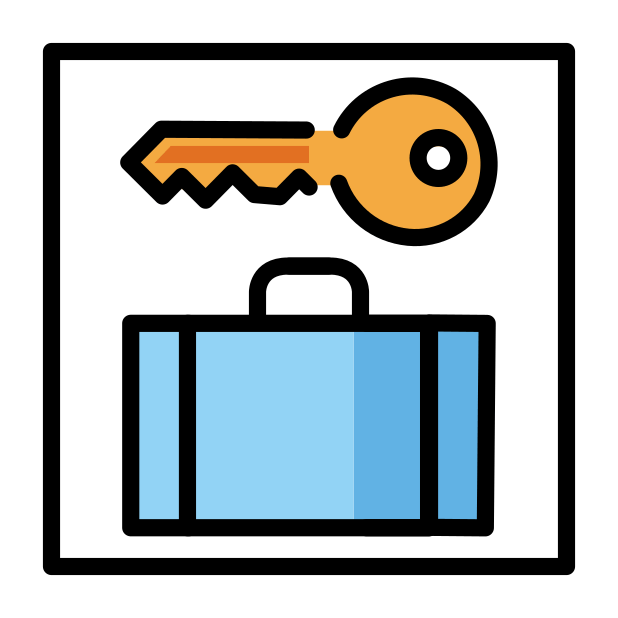
Emoji: 🛅
Name: left luggage
Unicode: 0x1f6c5